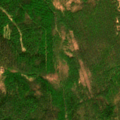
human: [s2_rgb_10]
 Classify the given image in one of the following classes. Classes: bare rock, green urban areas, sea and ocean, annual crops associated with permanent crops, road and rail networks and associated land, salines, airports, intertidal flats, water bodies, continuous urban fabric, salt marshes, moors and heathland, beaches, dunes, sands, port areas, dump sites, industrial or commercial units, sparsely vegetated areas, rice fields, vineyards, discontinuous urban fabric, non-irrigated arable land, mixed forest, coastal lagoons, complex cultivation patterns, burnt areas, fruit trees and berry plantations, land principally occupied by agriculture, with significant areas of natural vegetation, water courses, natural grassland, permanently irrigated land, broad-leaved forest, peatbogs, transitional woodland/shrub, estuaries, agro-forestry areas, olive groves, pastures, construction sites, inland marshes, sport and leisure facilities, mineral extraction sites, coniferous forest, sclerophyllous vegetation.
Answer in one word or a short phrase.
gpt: coniferous forest, mixed forest, transitional woodland/shrub, peatbogs